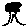
Label: tree